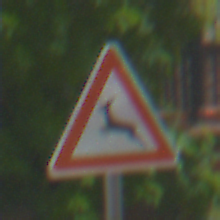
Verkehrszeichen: WildwechselRechts
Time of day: MorningAfternoon
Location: Outdoor (Urban)
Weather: Overcast
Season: NotSpecified
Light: Natural